Question: I'm trying to install PyDev in Eclipse 3.6 on Windows 7.
I have Python 2.7 successfully installed. I installed PyDev through Eclipse, and restarted.
When attempting to configure Eclipse to find my installed Python, ('Window -> Preferences') the list that appears does not contain Python. (See image below.)
If I go back to 'Help -> Install New Software' to check what has been installed, PyDev appears as having been installed.
I've tried quitting Eclipse and opening again, with no change. I tried uninstalling PyDev, and re-installing, with no effect. Any ideas how to get Eclipse to see PyDev?

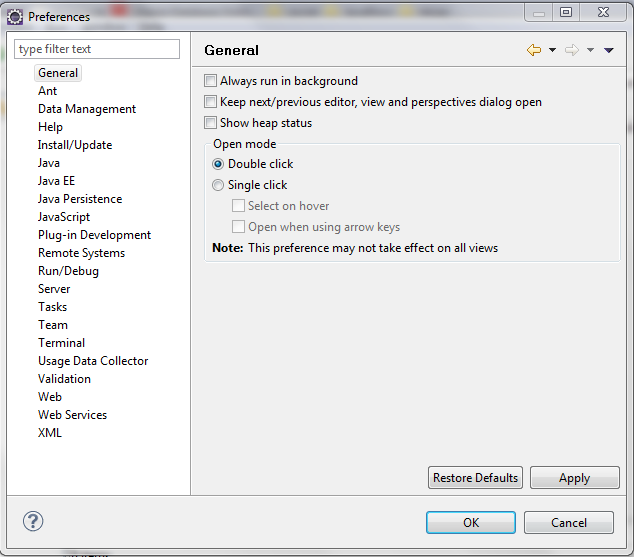
Answer: There's an issue when installing plugins under Windows 7 with UAC (User Access Control) active. You need to run as administrator. Read <URL> for more details.